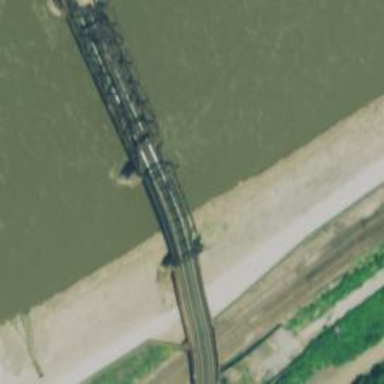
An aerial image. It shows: Swing bridge for railway traffic.